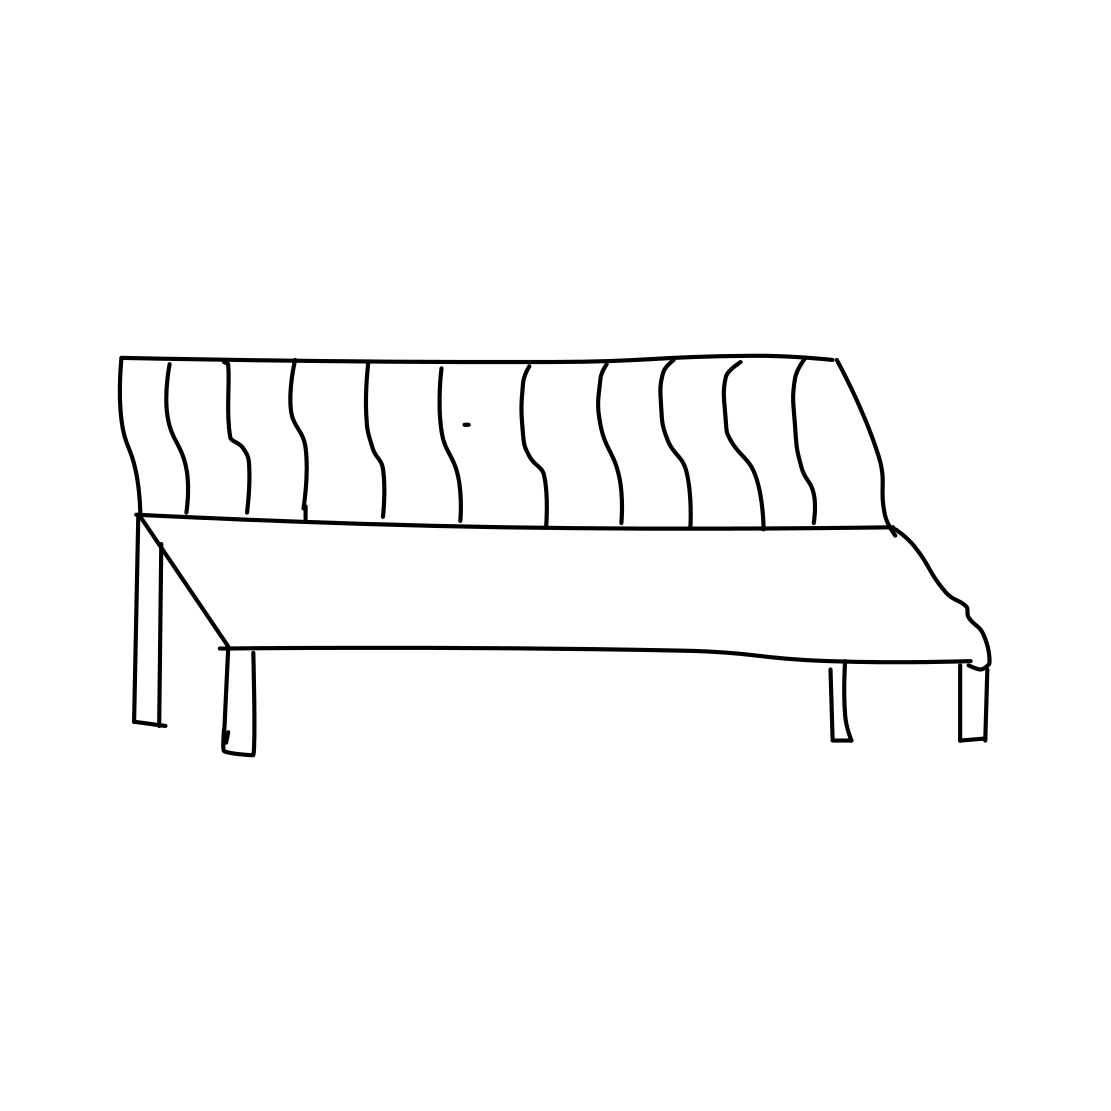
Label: bench